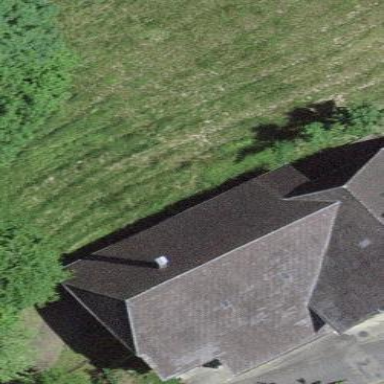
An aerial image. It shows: Farm building.